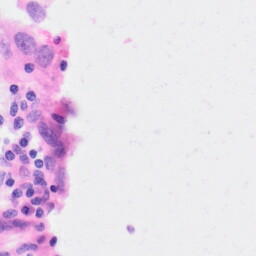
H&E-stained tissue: Kidney